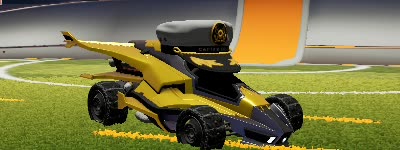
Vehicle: aftershock